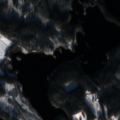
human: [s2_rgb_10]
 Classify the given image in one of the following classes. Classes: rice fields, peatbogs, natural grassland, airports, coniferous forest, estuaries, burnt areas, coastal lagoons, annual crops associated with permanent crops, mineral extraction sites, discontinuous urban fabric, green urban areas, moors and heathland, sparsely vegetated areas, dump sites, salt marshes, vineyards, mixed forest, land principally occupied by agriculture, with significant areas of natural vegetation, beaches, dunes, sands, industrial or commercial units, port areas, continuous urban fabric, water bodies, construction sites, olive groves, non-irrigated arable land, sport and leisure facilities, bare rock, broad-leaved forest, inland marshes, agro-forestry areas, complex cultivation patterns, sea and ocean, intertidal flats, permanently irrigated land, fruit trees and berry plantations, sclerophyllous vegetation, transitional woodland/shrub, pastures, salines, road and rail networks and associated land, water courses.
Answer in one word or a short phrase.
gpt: coniferous forest, mixed forest, transitional woodland/shrub, water bodies